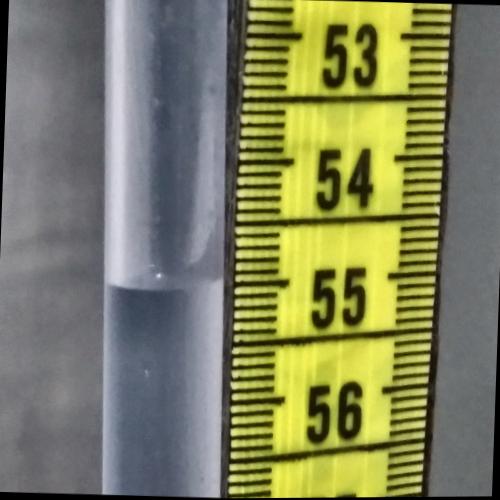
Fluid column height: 55.0 cm